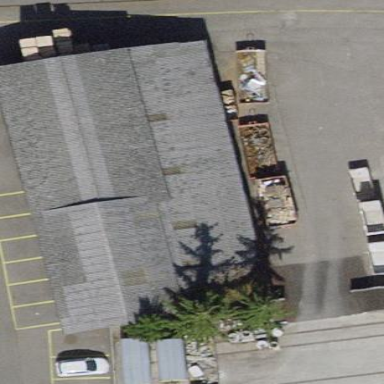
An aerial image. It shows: Warehouse.